Question: I am trying to create a rudimentary 2 person chat program using pipes. The code below goes into infinite loop if an application connected to the other end of the pipe is forced closed. The second program is same the as this except the names of the pipes.
'''
#include &ltunistd.h>
#include &ltfcntl.h>
#include &ltsys/stat.h>
#include &ltsys/types.h>
#include &ltstdio.h>
#include &ltcstdlib>
#include &ltpthread.h>
#include &ltstring.h>
#define MAX_BUF 1024
void *th()
{
int fd;
char myfifo[] = "/tmp/myfifo2", buf[MAX_BUF];
fd = open(myfifo, O_RDONLY);
while(buf=="");
while(1)
{
read(fd, buf, MAX_BUF);
printf("Stranger : %s
", buf);
if(!strcmp(buf,"exit"))
break;
else buf[0]='';
}
close(fd);
pthread_exit(NULL);
}
int main()
{
int fd;
char myfifo[] = "/tmp/myfifo", msg[25];
pthread_t thread;
pthread_create(&thread, NULL, th, NULL); //error
mkfifo(myfifo, 0666);
fd = open(myfifo, O_WRONLY);
while(msg!="exit")
{
printf("You : ");
gets(msg);
if(!strcmp(msg,"exit"))
{write(fd, msg, sizeof(msg)); break;}
else write(fd, msg, sizeof(msg));
}
close(fd);
unlink(myfifo);
return 0;
}
'''
## My output :

How do I ensure the application exits on force closing of the application?
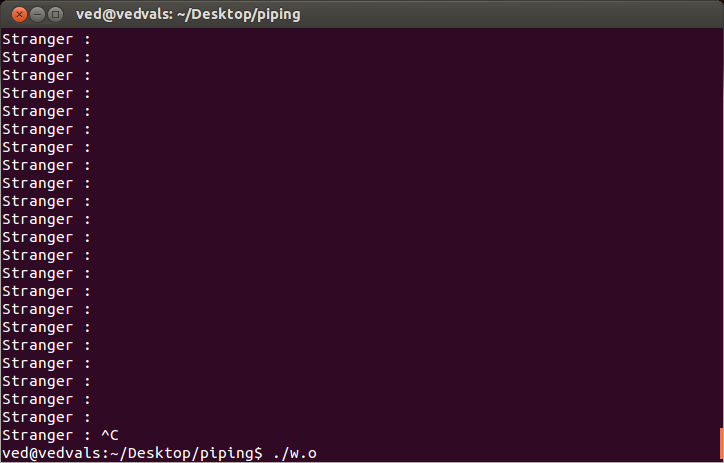
Answer: Your program doesn't check the return for 'read()' and 'write()'.
Since a failed read won't fill 'buf' with the string "exit", your break condition never occurs.